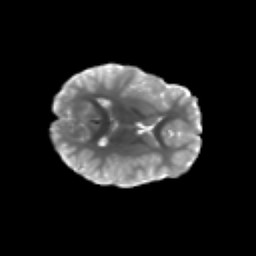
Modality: T2w
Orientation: axial
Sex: female
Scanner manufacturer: siemens
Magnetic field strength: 3 T
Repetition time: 5 s
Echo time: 0.071 s